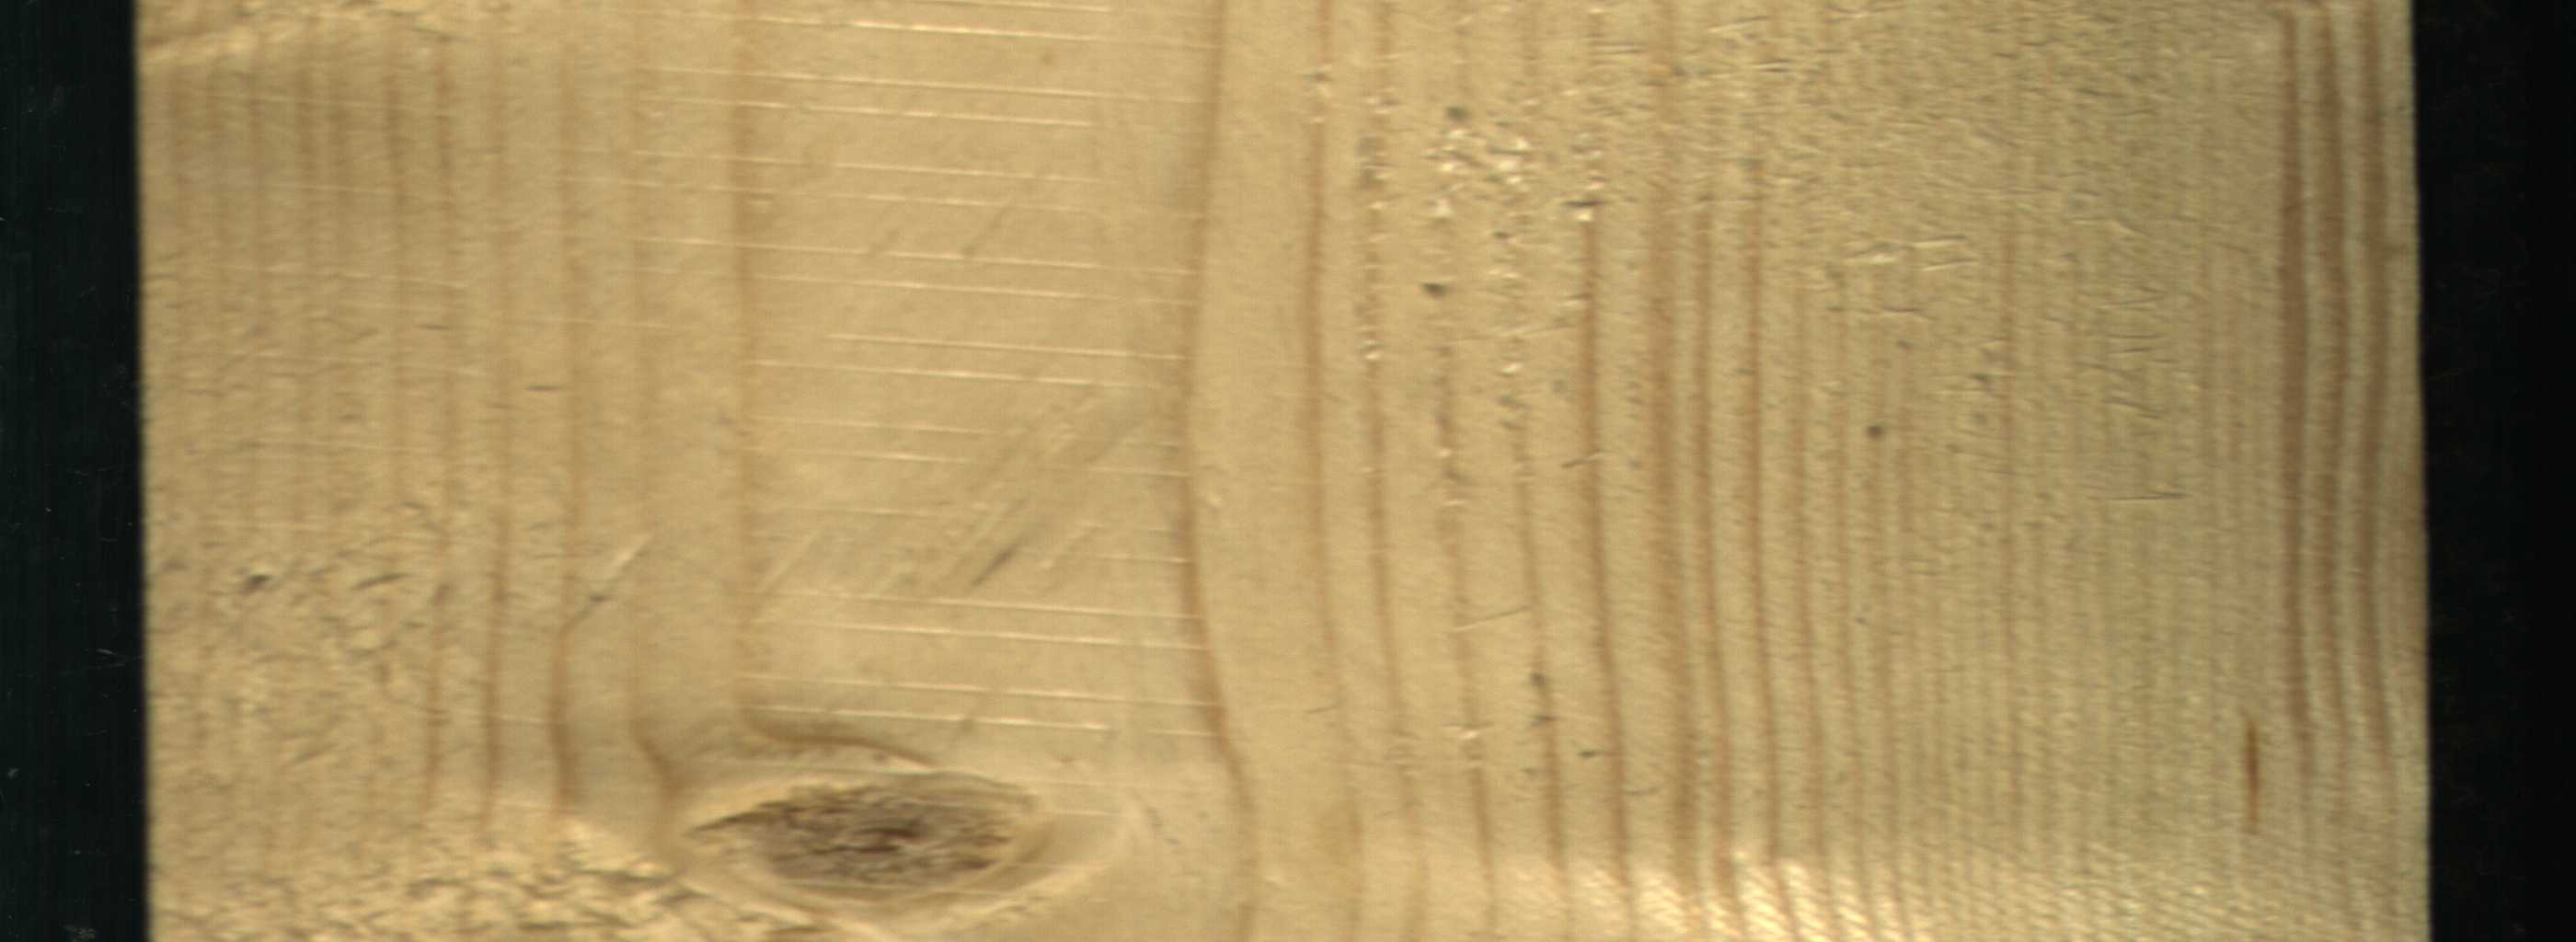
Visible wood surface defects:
Live_Knot